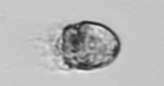
Label: Ciliophora